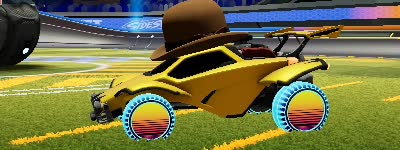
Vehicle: octane